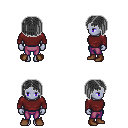
a pixel art fantasy rpg character, female body template, dark elf, purple skin, maroon long-sleeve shirt, magenta pants, gray pageboy hairstyle, brown shoes, four views (front, back, left, right), 2x2 character sprite sheet, small pixel art, hard edges, no anti-aliasing